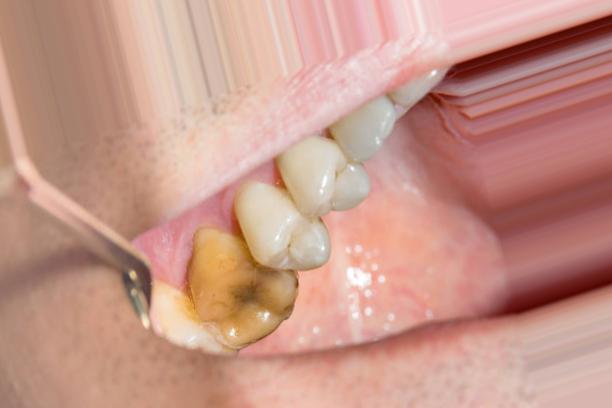
Condition: Tooth Discoloration